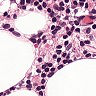
Metastatic tissue present: no